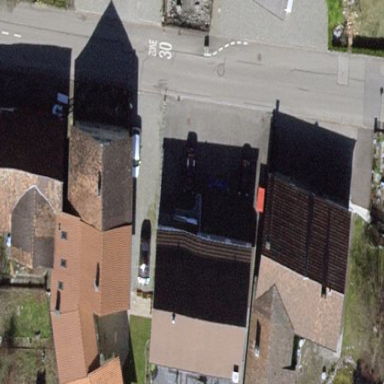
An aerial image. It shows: Gabled roof house.